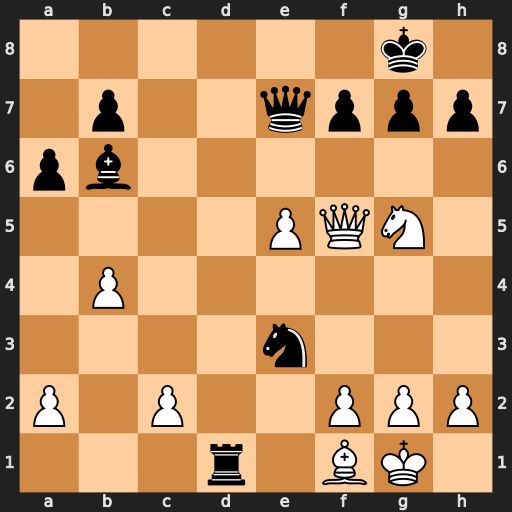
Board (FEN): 6k1/1p2qppp/pb6/4PQN1/1P6/4n3/P1P2PPP/3r1BK1
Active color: w
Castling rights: -
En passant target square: -
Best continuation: Qxh7+ Kf8 Qh8#